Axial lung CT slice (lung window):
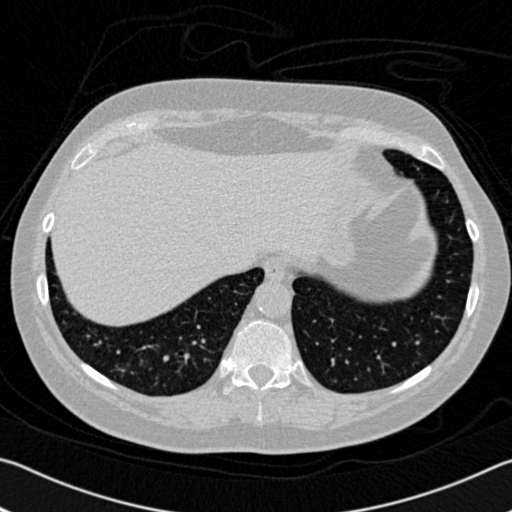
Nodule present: no